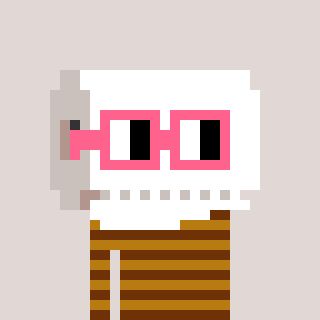
a pixel art character with square pink glasses, a toiletpaper-full-shaped head and a gold-colored body on a warm background